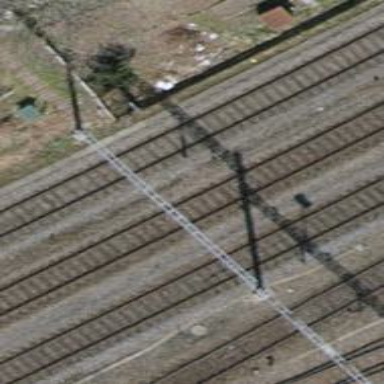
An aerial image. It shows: Solitary milestone along the railway.